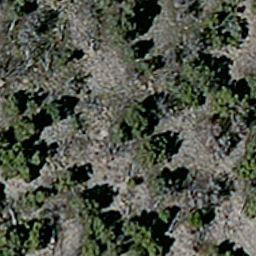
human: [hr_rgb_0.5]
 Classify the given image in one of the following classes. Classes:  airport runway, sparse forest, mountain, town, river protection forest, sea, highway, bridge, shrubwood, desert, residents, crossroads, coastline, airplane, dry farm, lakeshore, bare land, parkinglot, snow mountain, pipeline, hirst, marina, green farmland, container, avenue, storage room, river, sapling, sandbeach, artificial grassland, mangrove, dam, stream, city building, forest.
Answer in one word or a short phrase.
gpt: sparse forest